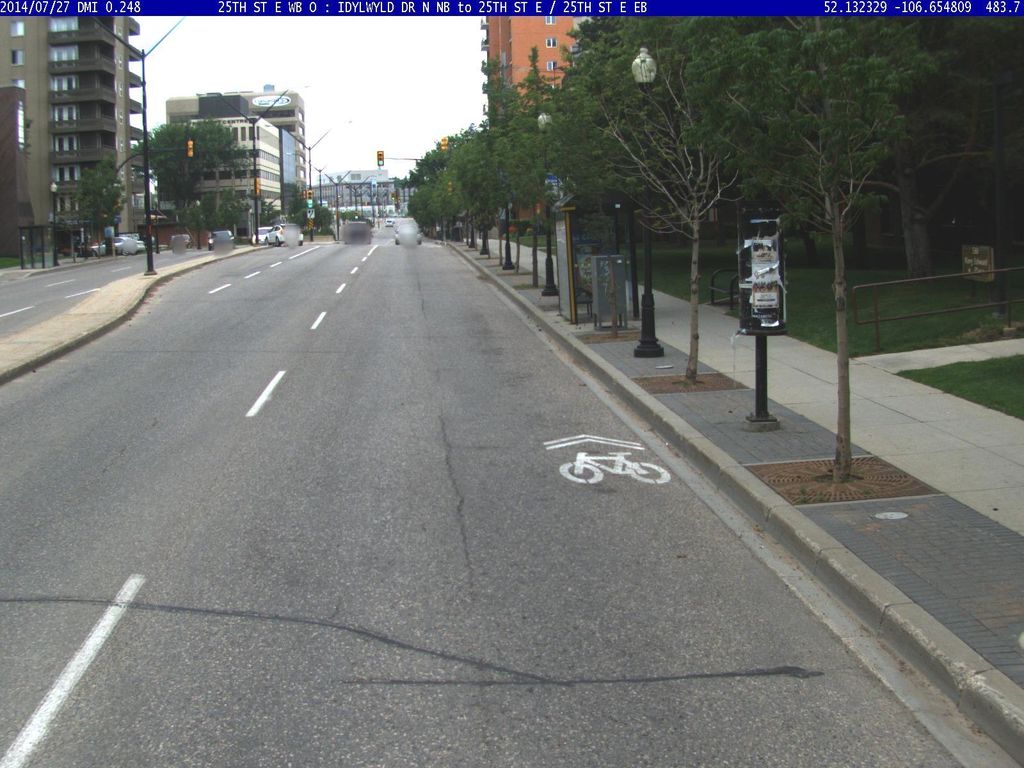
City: saskatoon